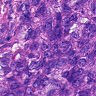
Metastatic tissue present: yes